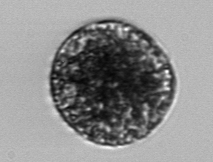
Label: Vicicitus_globosus